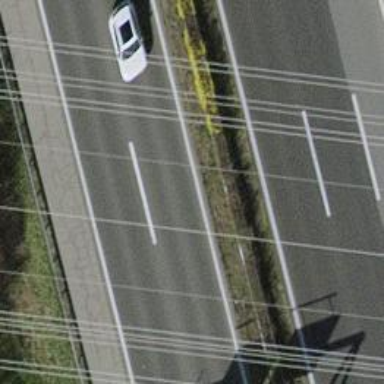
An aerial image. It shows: Motorway.